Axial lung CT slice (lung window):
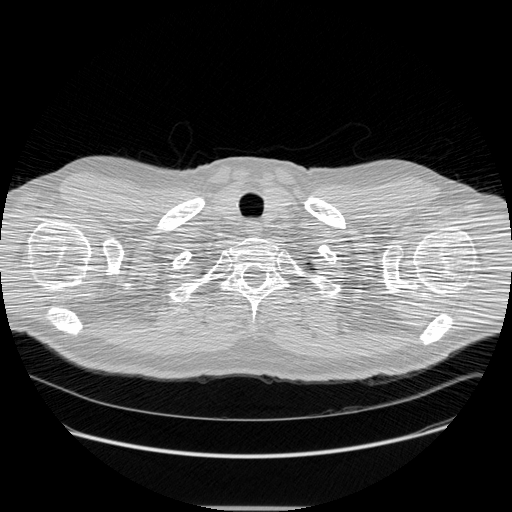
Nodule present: no